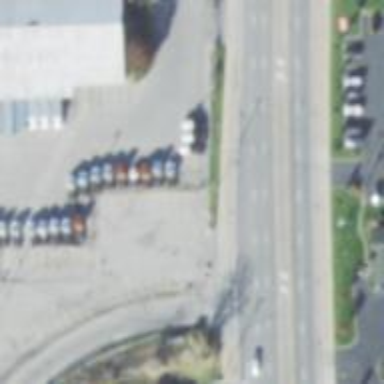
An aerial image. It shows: Asphalt driveway for service vehicles.